A bearing vibration time series has been folded into this square grayscale image, one row per segment of consecutive samples. What is the most likely bearing condition (normal, inner_race, outer_race, ball)?
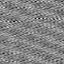
Answer: ball